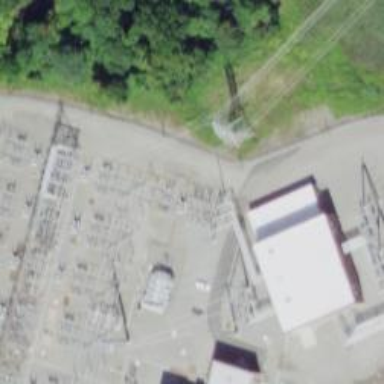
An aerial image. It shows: Switch used for power control.